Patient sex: M
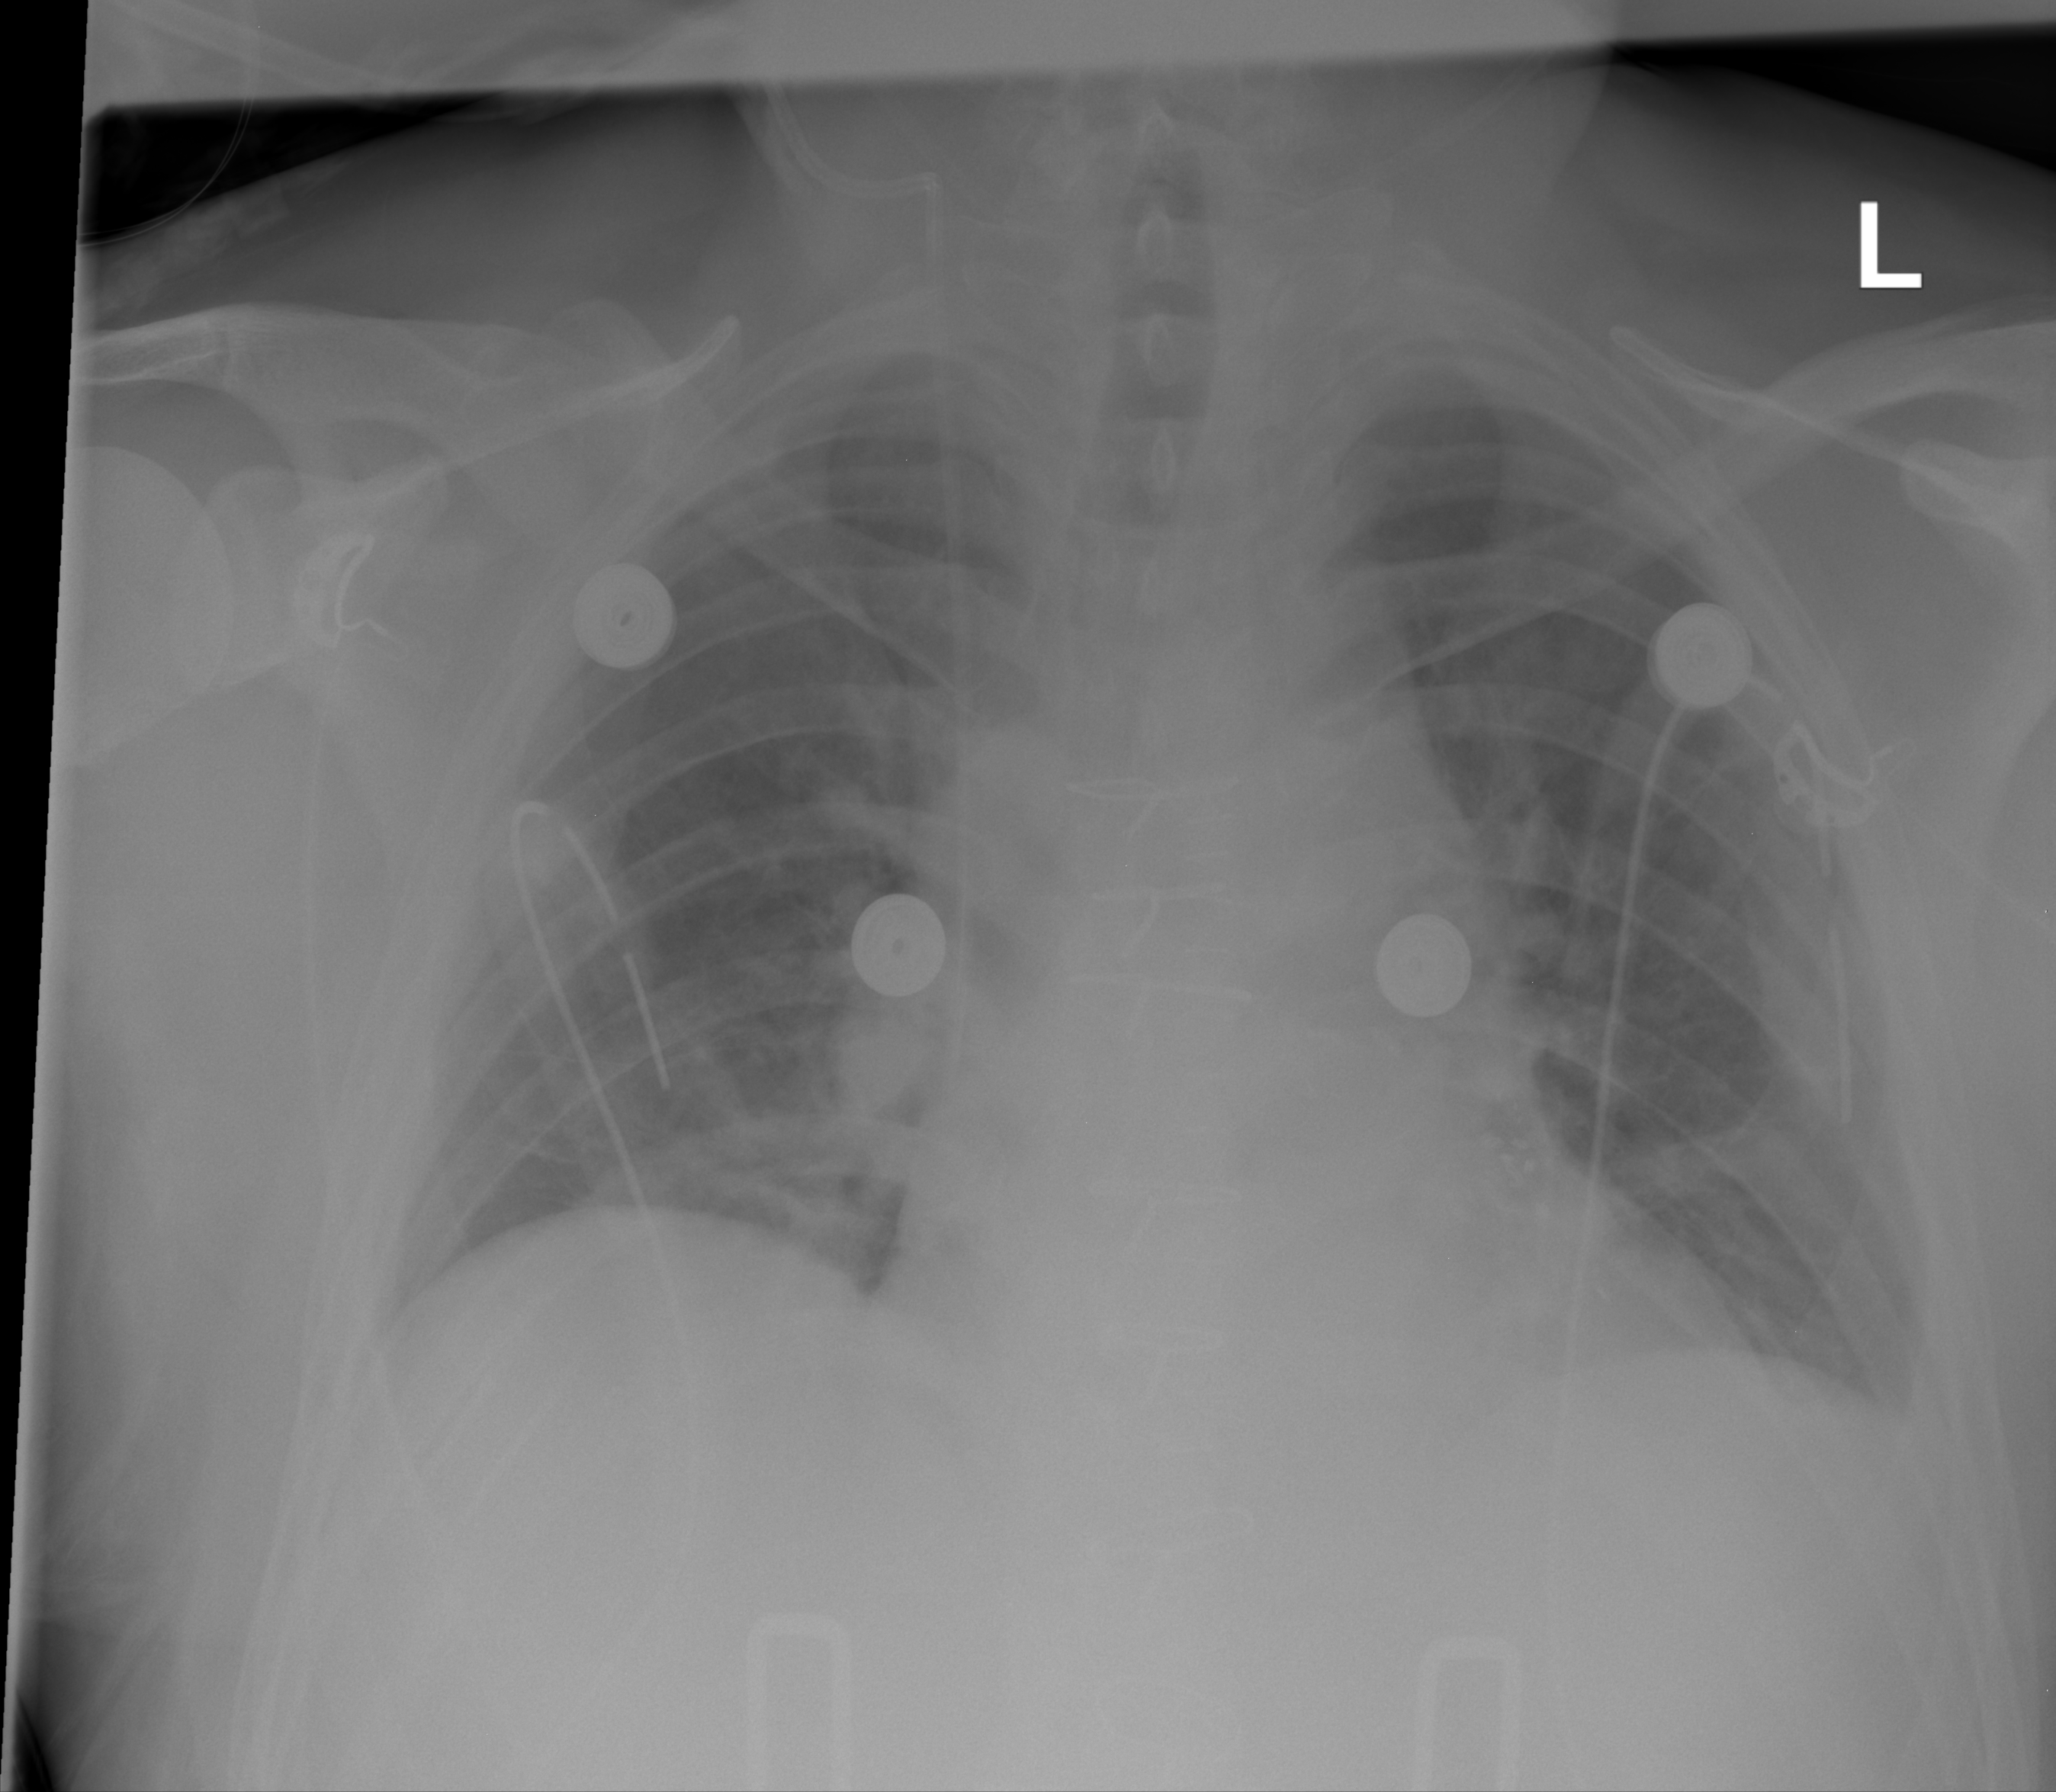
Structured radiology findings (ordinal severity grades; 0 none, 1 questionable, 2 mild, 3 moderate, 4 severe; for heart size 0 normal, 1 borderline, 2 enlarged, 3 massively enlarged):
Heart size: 0
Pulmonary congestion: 2
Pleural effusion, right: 0
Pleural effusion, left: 2
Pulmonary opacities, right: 0
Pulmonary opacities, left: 0
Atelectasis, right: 2
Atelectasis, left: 2